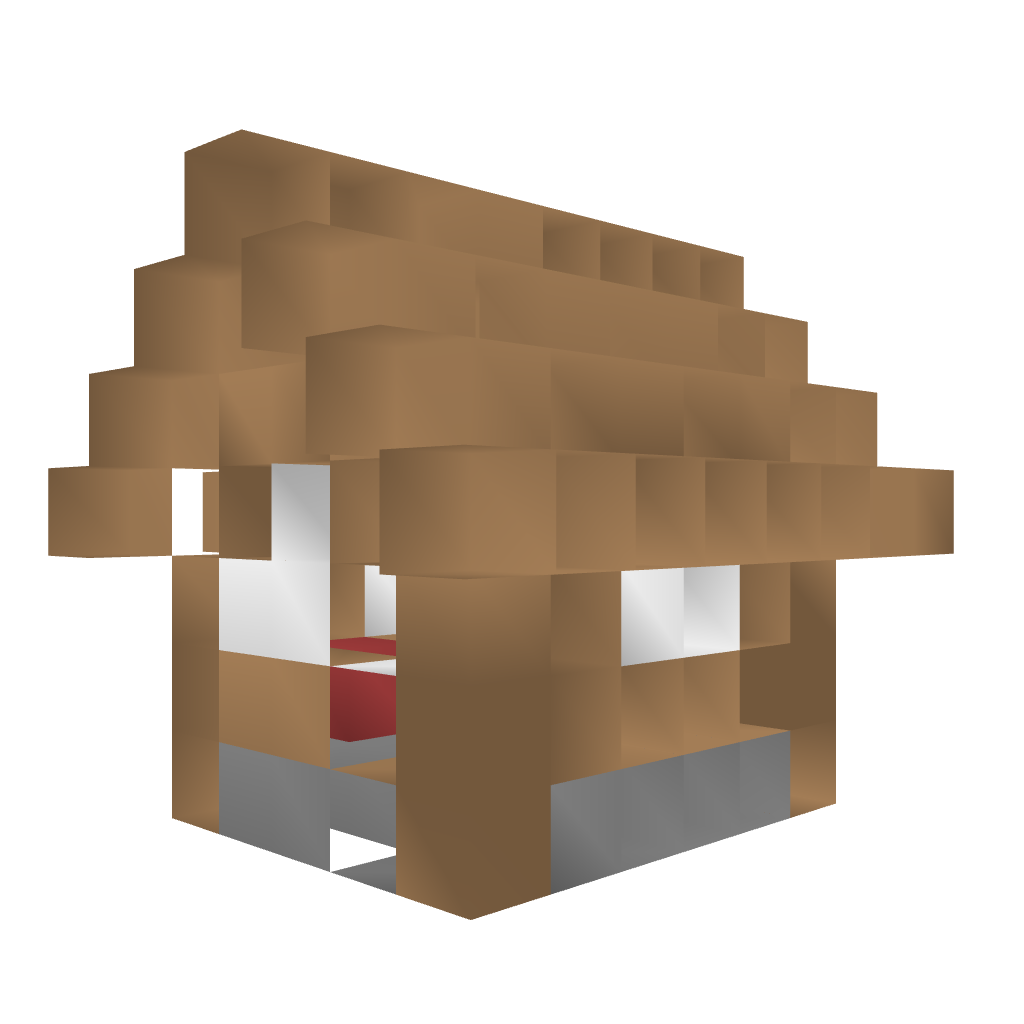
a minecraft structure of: pig house bad low quality